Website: lowes
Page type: review-order
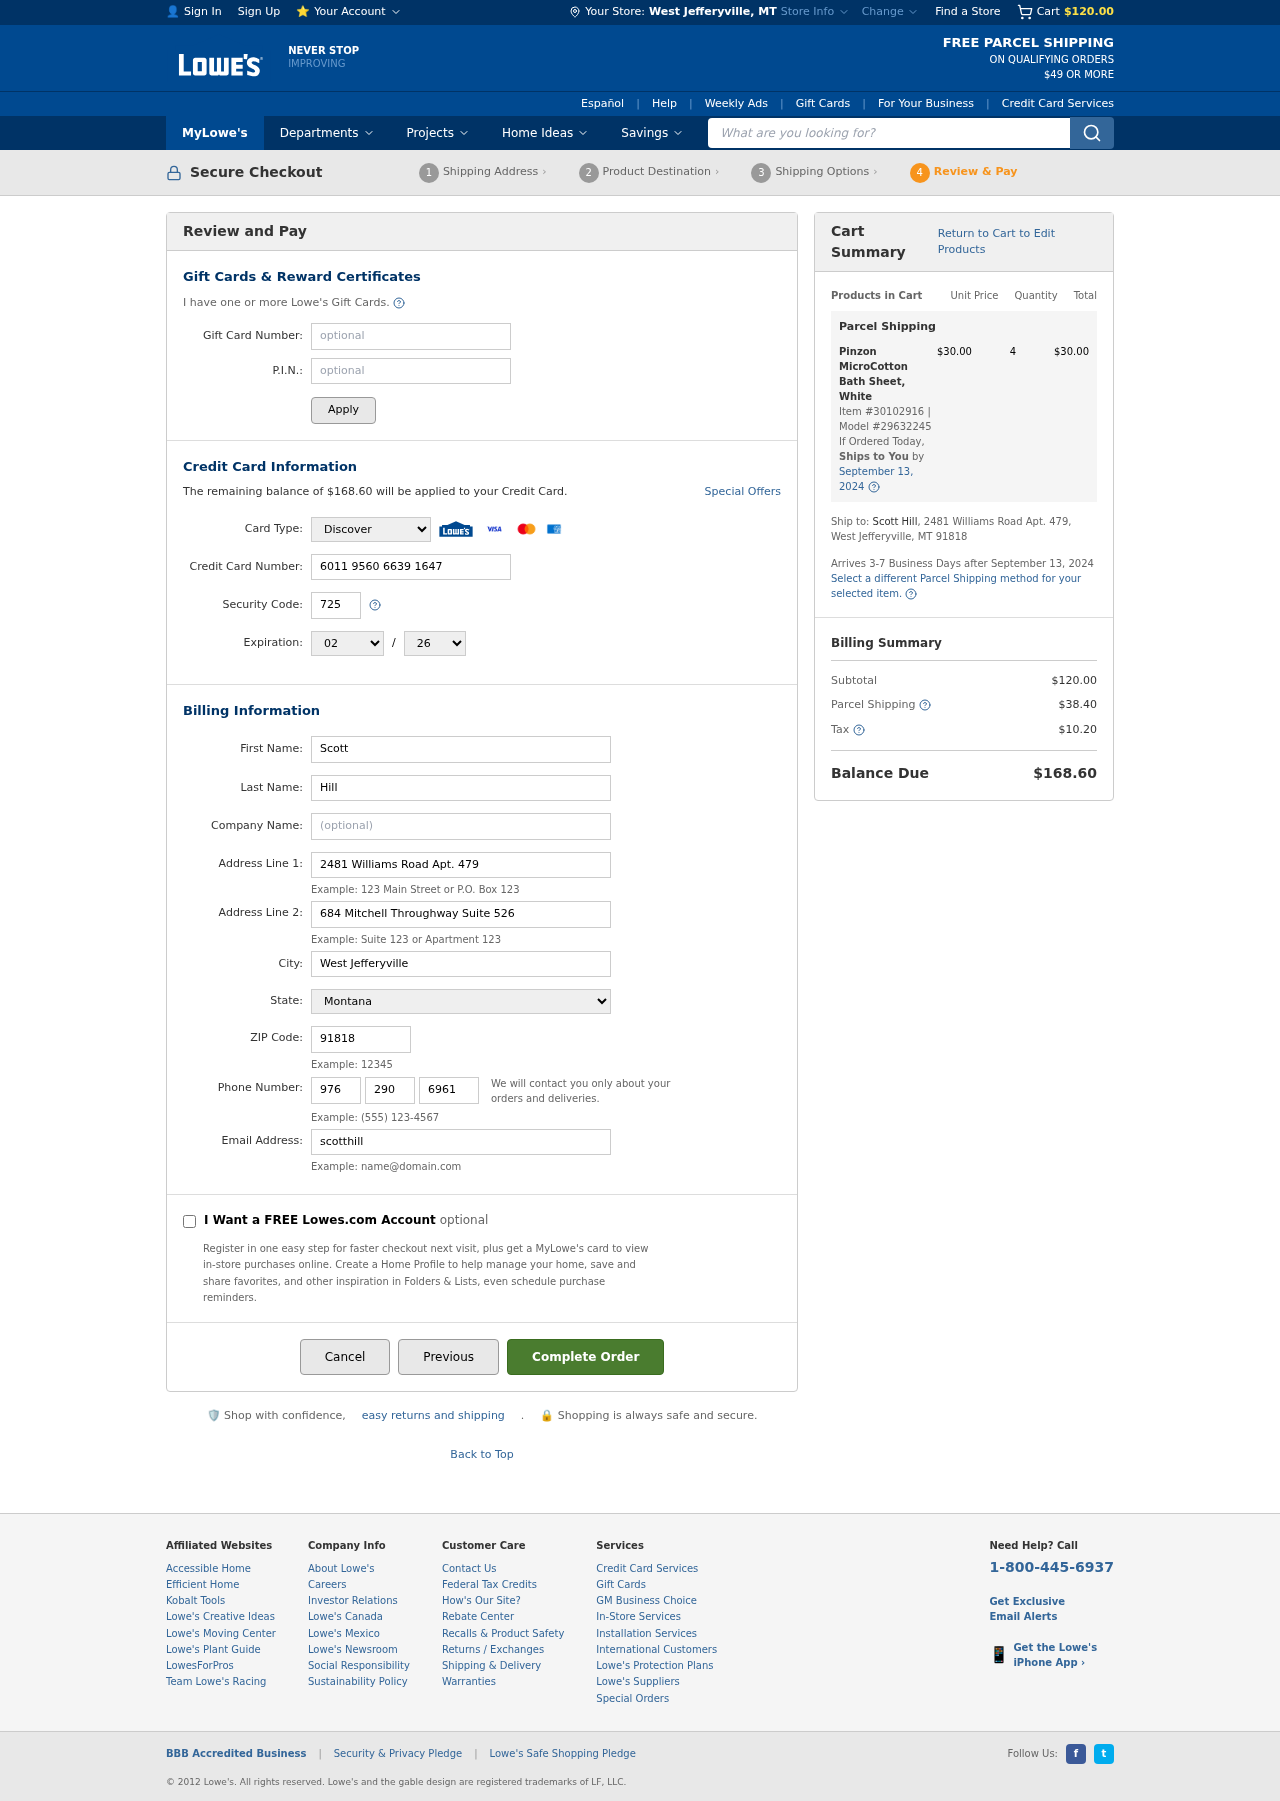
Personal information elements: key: PII_CARD_CVV
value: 725
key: PII_CARD_EXPIRY_MONTH
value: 02
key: PII_CARD_EXPIRY_YEAR
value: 26
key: PII_CARD_NUMBER
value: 6011 9560 6639 1647
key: PII_CARD_TYPE
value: Discover
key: PII_CITY
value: West Jefferyville
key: PII_CITY_STATE
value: West Jefferyville, MT
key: PII_EMAIL
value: scotthill@gmail.com
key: PII_FIRSTNAME
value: Scott
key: PII_LASTNAME
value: Hill
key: PII_PHONE_AREA
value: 976
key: PII_PHONE_PREFIX
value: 290
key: PII_PHONE_SUFFIX
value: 6961
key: PII_POSTCODE
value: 91818
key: PII_STATE
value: Montana
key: PII_STREET
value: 2481 Williams Road Apt. 479
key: PII_STREET2
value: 2481 Williams Road Apt. 479
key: PII_STREET2
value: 684 Mitchell Throughway Suite 526
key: PII_FULLNAME2
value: Scott Hill
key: PII_CITY_STATE_ZIP2
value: West Jefferyville, MT 91818
Product elements: key: PRODUCT1_NAME
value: Pinzon MicroCotton Bath Sheet, White
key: PRODUCT1_PRICE
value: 30
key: PRODUCT1_QUANTITY
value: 4
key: PRODUCT1_ITEM_NUMBER
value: Item #30102916
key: PRODUCT1_MODEL_NUMBER
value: Model #29632245
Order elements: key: ORDER_SUBTOTAL
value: $120.00
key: ORDER_BALANCE_DUE
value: $168.60
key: ORDER_SHIPPING_DATE
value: September 13, 2024
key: ORDER_ITEM_TOTAL
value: $30.00
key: ORDER_SHIPPING_DATE2
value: September 13, 2024
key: ORDER_SHIPPING_COST
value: $38.40
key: ORDER_TAX
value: $10.20
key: ORDER_TOTAL
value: $168.60
Search elements: key: HEADER_SEARCH
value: What are you looking for?